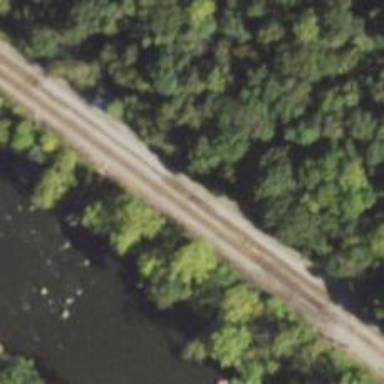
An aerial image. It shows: Railway with two tracks.